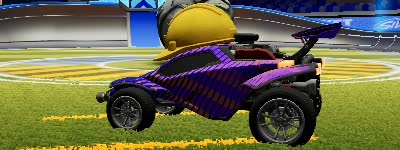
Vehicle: octane